Question: Am currently working on a uwp project which involves using a carousel that has some sort of grid of pictures that can be swiped by clicking some round navigation buttons. This is also similar to the carousel in Twitter bootstrap. To get a better picture of this, an example is shown below

Rather than different apps on display, different pictures from the user library would be shown. I would like to dynamically display the first 100 pictures from the user's library. I have searched the internet for something similar to this, but the closest I can get is <URL>.
How can I achieve this?
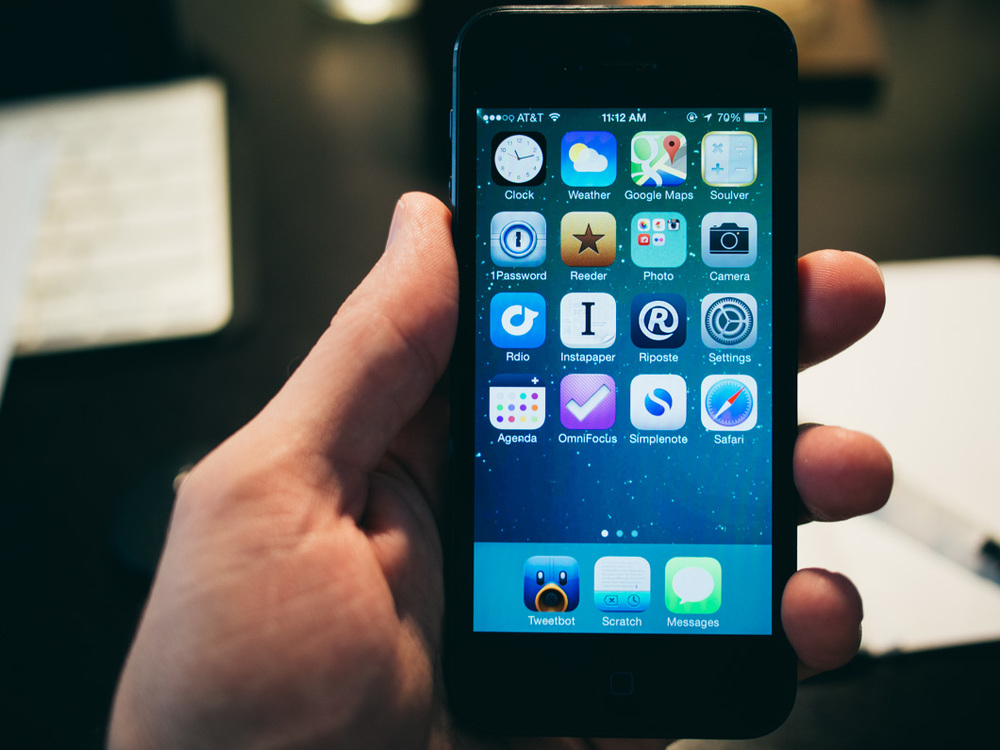
Answer: Have you taken a look at the FlipView class?
<URL>
Or the CaouselPanel class?
<URL>
and implemented them with a different data template (perhaps a styled gridview) instead of strictly images?
This is the flipview page from the windows dev center:
<URL>
It should explain the basics of how the itemcontrol works.